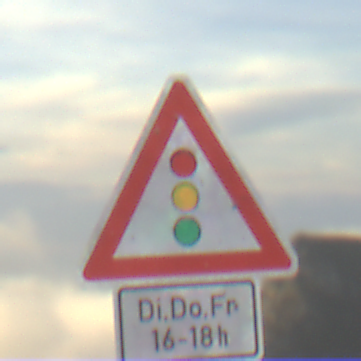
Verkehrszeichen: Lichtzeichenanlage
Zusatzzeichen unten: ZeitangabenMitBeschraenkungAufWochentage3
Umgebung: Outdoor, Nature
Tageszeit: SunriseSunset
Wetter: PartlyCloudy
Licht: Natural
Jahreszeit: Summer
Kontrast: HighContrast